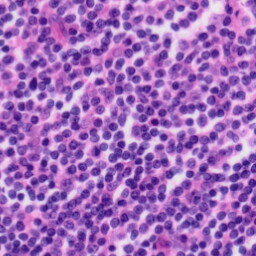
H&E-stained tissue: Tonsil